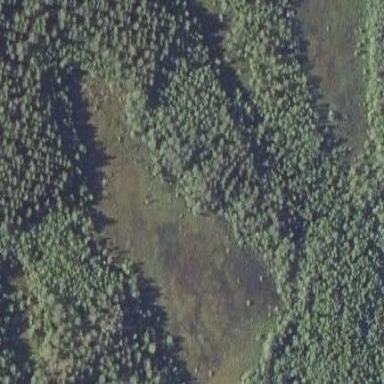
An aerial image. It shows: Bog wetland area.